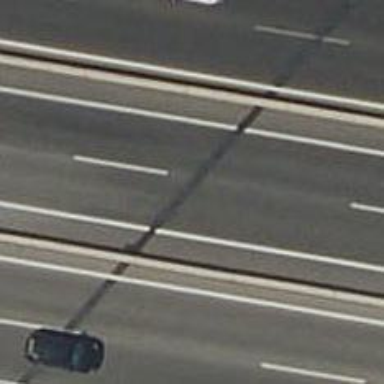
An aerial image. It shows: Motorway.